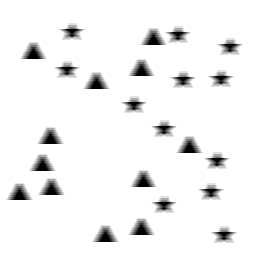
Squares: 0
Triangles: 12
Stars: 12
Total shapes: 24